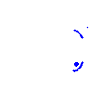
Particle: electron